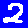
Digit: 2